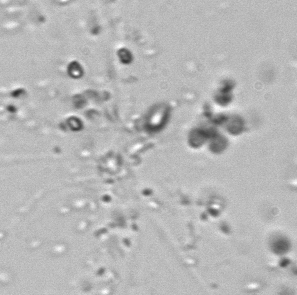
Label: Phaeocystis